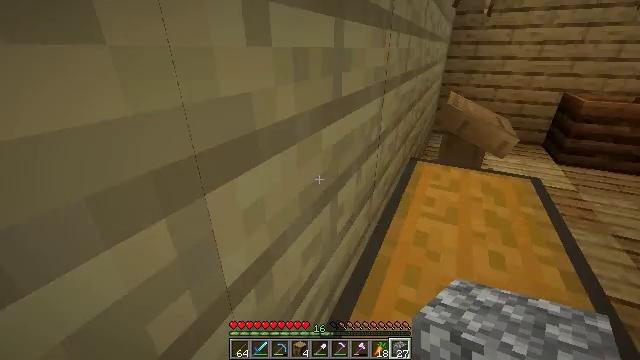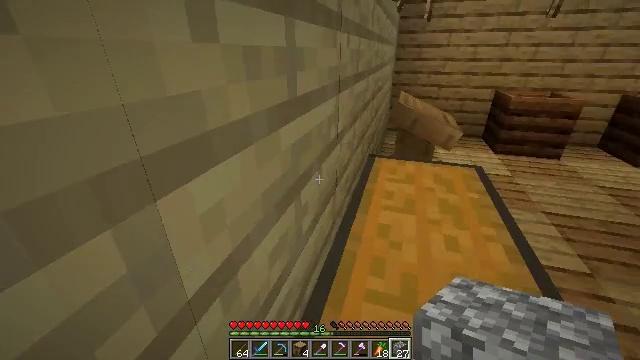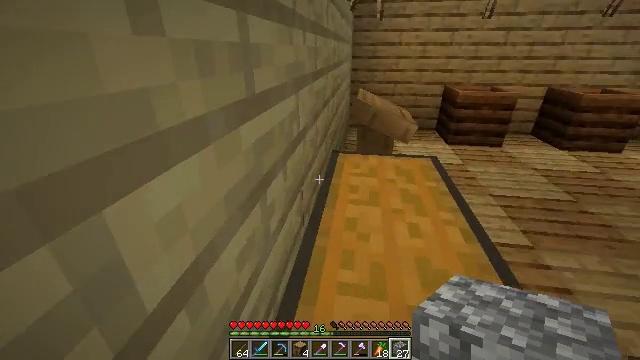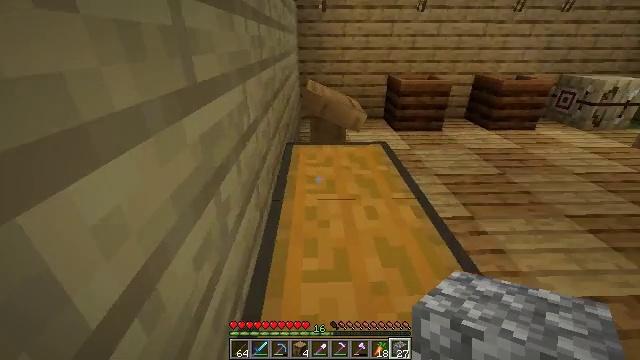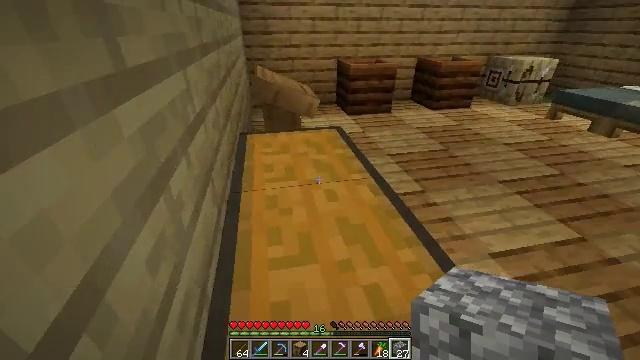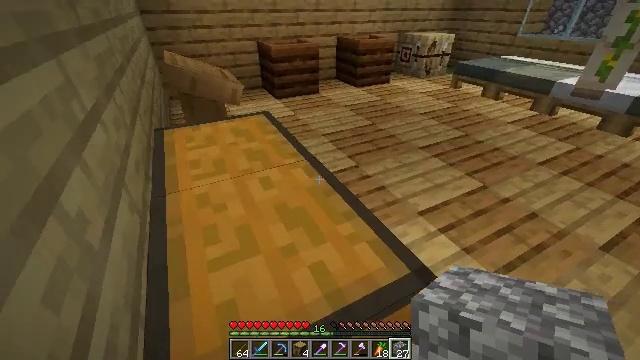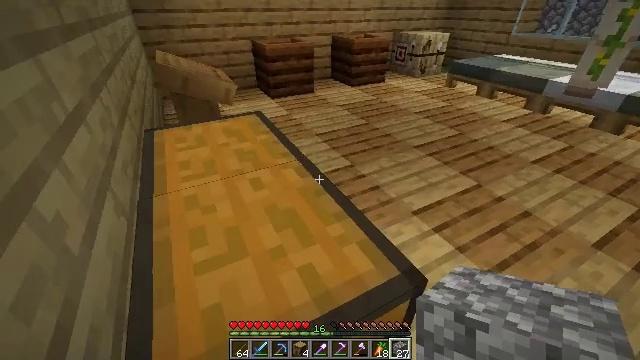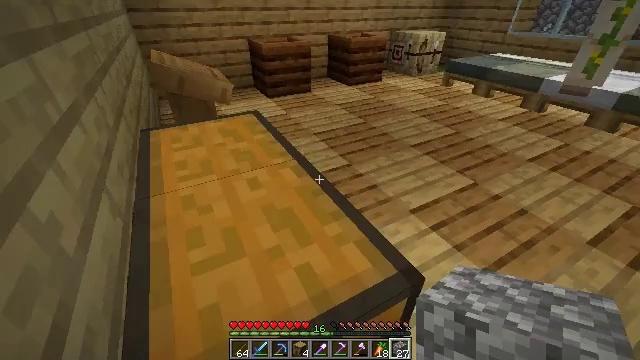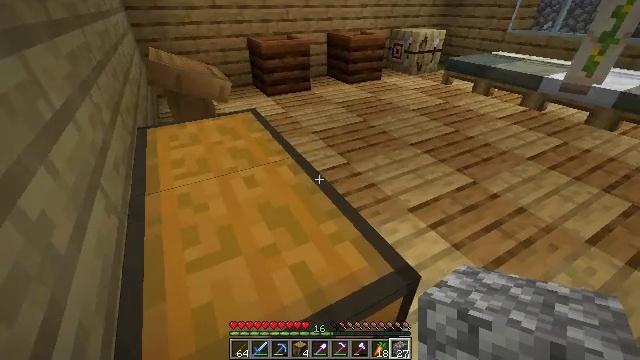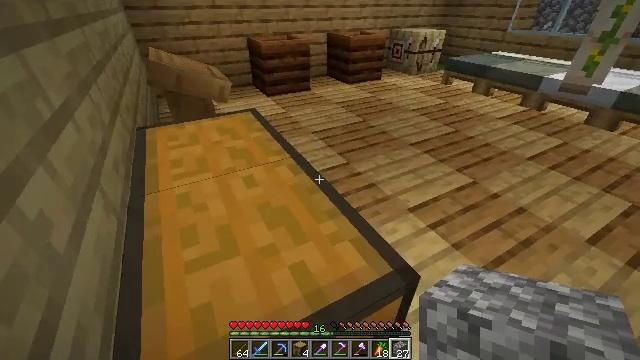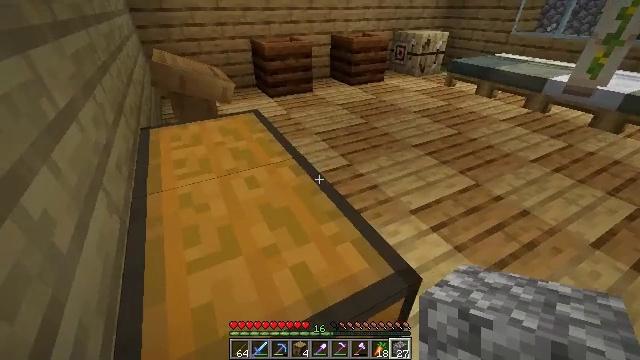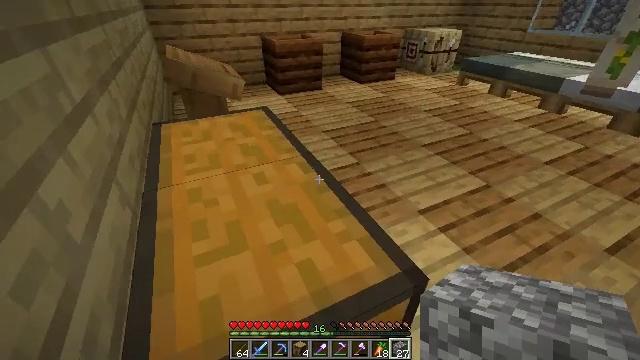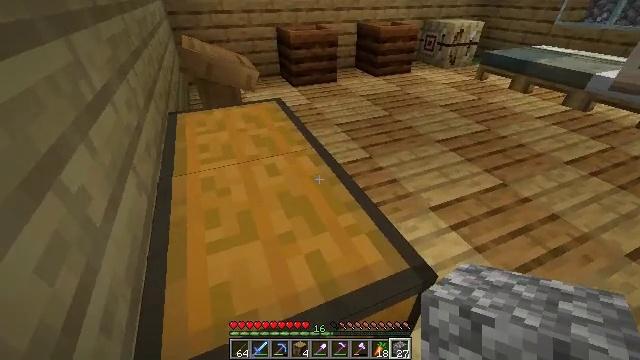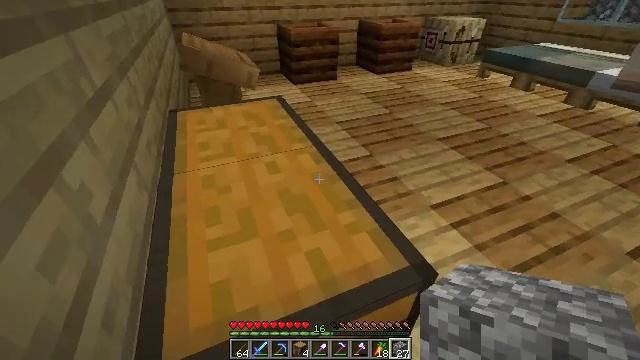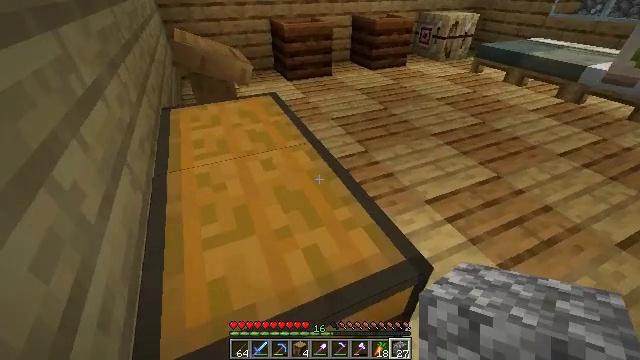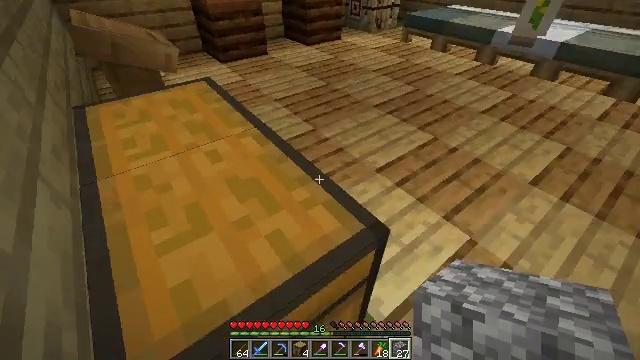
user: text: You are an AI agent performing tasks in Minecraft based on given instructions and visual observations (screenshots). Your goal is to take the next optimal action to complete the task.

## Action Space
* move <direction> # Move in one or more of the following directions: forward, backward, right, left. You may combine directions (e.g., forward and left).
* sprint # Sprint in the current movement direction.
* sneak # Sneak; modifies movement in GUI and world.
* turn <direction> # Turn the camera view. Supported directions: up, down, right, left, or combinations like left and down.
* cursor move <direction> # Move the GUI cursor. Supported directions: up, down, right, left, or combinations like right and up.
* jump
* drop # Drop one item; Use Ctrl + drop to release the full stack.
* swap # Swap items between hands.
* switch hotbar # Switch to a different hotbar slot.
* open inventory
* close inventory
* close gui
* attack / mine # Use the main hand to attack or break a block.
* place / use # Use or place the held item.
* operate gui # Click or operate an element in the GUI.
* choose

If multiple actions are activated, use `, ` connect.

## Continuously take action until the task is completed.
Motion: motion action
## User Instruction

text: Interact with the crafting table to create an iron door.
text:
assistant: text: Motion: move forward, turn right
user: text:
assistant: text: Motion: move forward, turn right
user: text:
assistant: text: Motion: move forward, turn right and down
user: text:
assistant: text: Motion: move forward, turn right and down
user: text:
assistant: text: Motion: move forward, turn right and down
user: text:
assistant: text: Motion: no_op
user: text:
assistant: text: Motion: no_op
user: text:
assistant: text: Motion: no_op
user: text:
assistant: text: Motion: no_op
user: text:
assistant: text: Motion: no_op
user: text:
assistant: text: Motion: turn left
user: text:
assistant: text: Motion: turn left and down
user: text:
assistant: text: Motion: no_op
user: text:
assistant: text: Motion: turn right
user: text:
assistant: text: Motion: turn right and down
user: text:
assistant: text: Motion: turn right and down
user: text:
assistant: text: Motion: turn right and up
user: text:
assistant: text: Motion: move forward, turn right and up
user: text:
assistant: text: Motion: move forward, turn right and up
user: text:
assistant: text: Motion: move forward, turn right and up
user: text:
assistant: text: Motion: move forward
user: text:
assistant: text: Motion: move forward
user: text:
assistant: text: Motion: move forward
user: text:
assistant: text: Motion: move forward
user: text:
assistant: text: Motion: move forward, turn right
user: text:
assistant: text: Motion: move forward, turn right and up
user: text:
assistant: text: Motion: move forward, turn right and up
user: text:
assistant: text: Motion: move forward, turn right and up
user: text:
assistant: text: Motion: move forward, turn right
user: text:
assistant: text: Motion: move forward, turn right